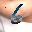
Label: 6